Question: I have an extension that works in WinForms and I'm trying to get it to work in WPF, but it's throwing the following exception when ic all .Compile().DynamicInvoke().

Here is how I'm calling the method:
'''
spDetailControls.InvokeThreadSafeMethod(() => spDetailControls.Children.Add(_generalDetail));
'''
And here is the extension method:
'''
public static void InvokeThreadSafeMethod(this System.Windows.FrameworkElement control, Expression<Action> method)
{
if (!control.Dispatcher.CheckAccess())
{
var del = new InvokeThreadSafeMethodDelegate(InvokeThreadSafeMethod);
control.Dispatcher.Invoke(del, control, method);
}
else
{
method.Compile().DynamicInvoke();
}
}
'''
Is there something else I should be calling in WPF? Or something else I'm missing?
EDIT:
Per LucasTrzesniewski's suggestion, I changed Expression to just Action. It no longer throws that error, but instead throws a cross thread exception error. The whole point of this extension method is so that it can be called within a background thread.
Here's the changed code. It's likely that I changed something wrong
'''
public static void InvokeThreadSafeMethod(this System.Windows.FrameworkElement control, Action method)
{
if (!control.Dispatcher.CheckAccess())
control.Dispatcher.Invoke(new InvokeThreadSafeMethodDelegate(InvokeThreadSafeMethod), control, method);
else
method.DynamicInvoke();
}
'''
I had to change the delegate as well:
'''
private delegate void InvokeThreadSafeMethodDelegate(System.Windows.FrameworkElement control, Action method);
'''
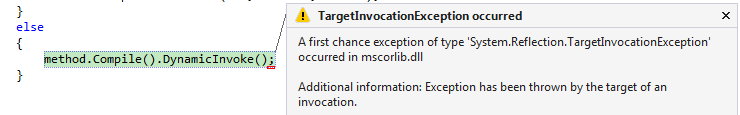
Answer: Your extension method is unnecessarily complicated, and may be obfuscating an error originating in your delegate. This is all you need:
'''
public static void InvokeThreadSafeMethod(
this System.Windows.FrameworkElement control,
Action method)
{
if (control.Dispatcher.CheckAccess())
method();
else
control.Dispatcher.Invoke(method);
}
'''
If you're getting a cross-thread exception while using the implementation above, then your delegate is probably touching a UI element that was created on a different thread than 'control'.
For example, if this is your actual code:
'''
spDetailControls.InvokeThreadSafeMethod(
() => spDetailControls.Children.Add(_generalDetail));
'''
...then maybe you '_generalDetail' on a background thread?